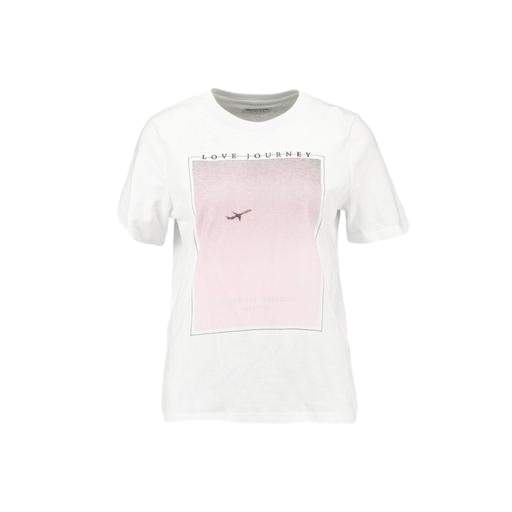
graphic tee, graphic t-shirt, white bird-print t-shirt, white background